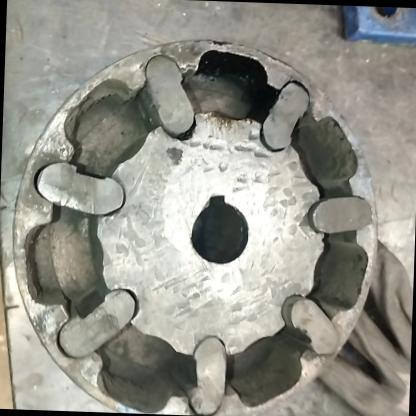
Klasa: inne